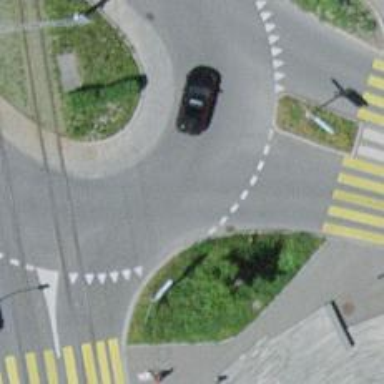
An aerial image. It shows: Tertiary road with asphalt surface leading to roundabout junction.